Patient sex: M
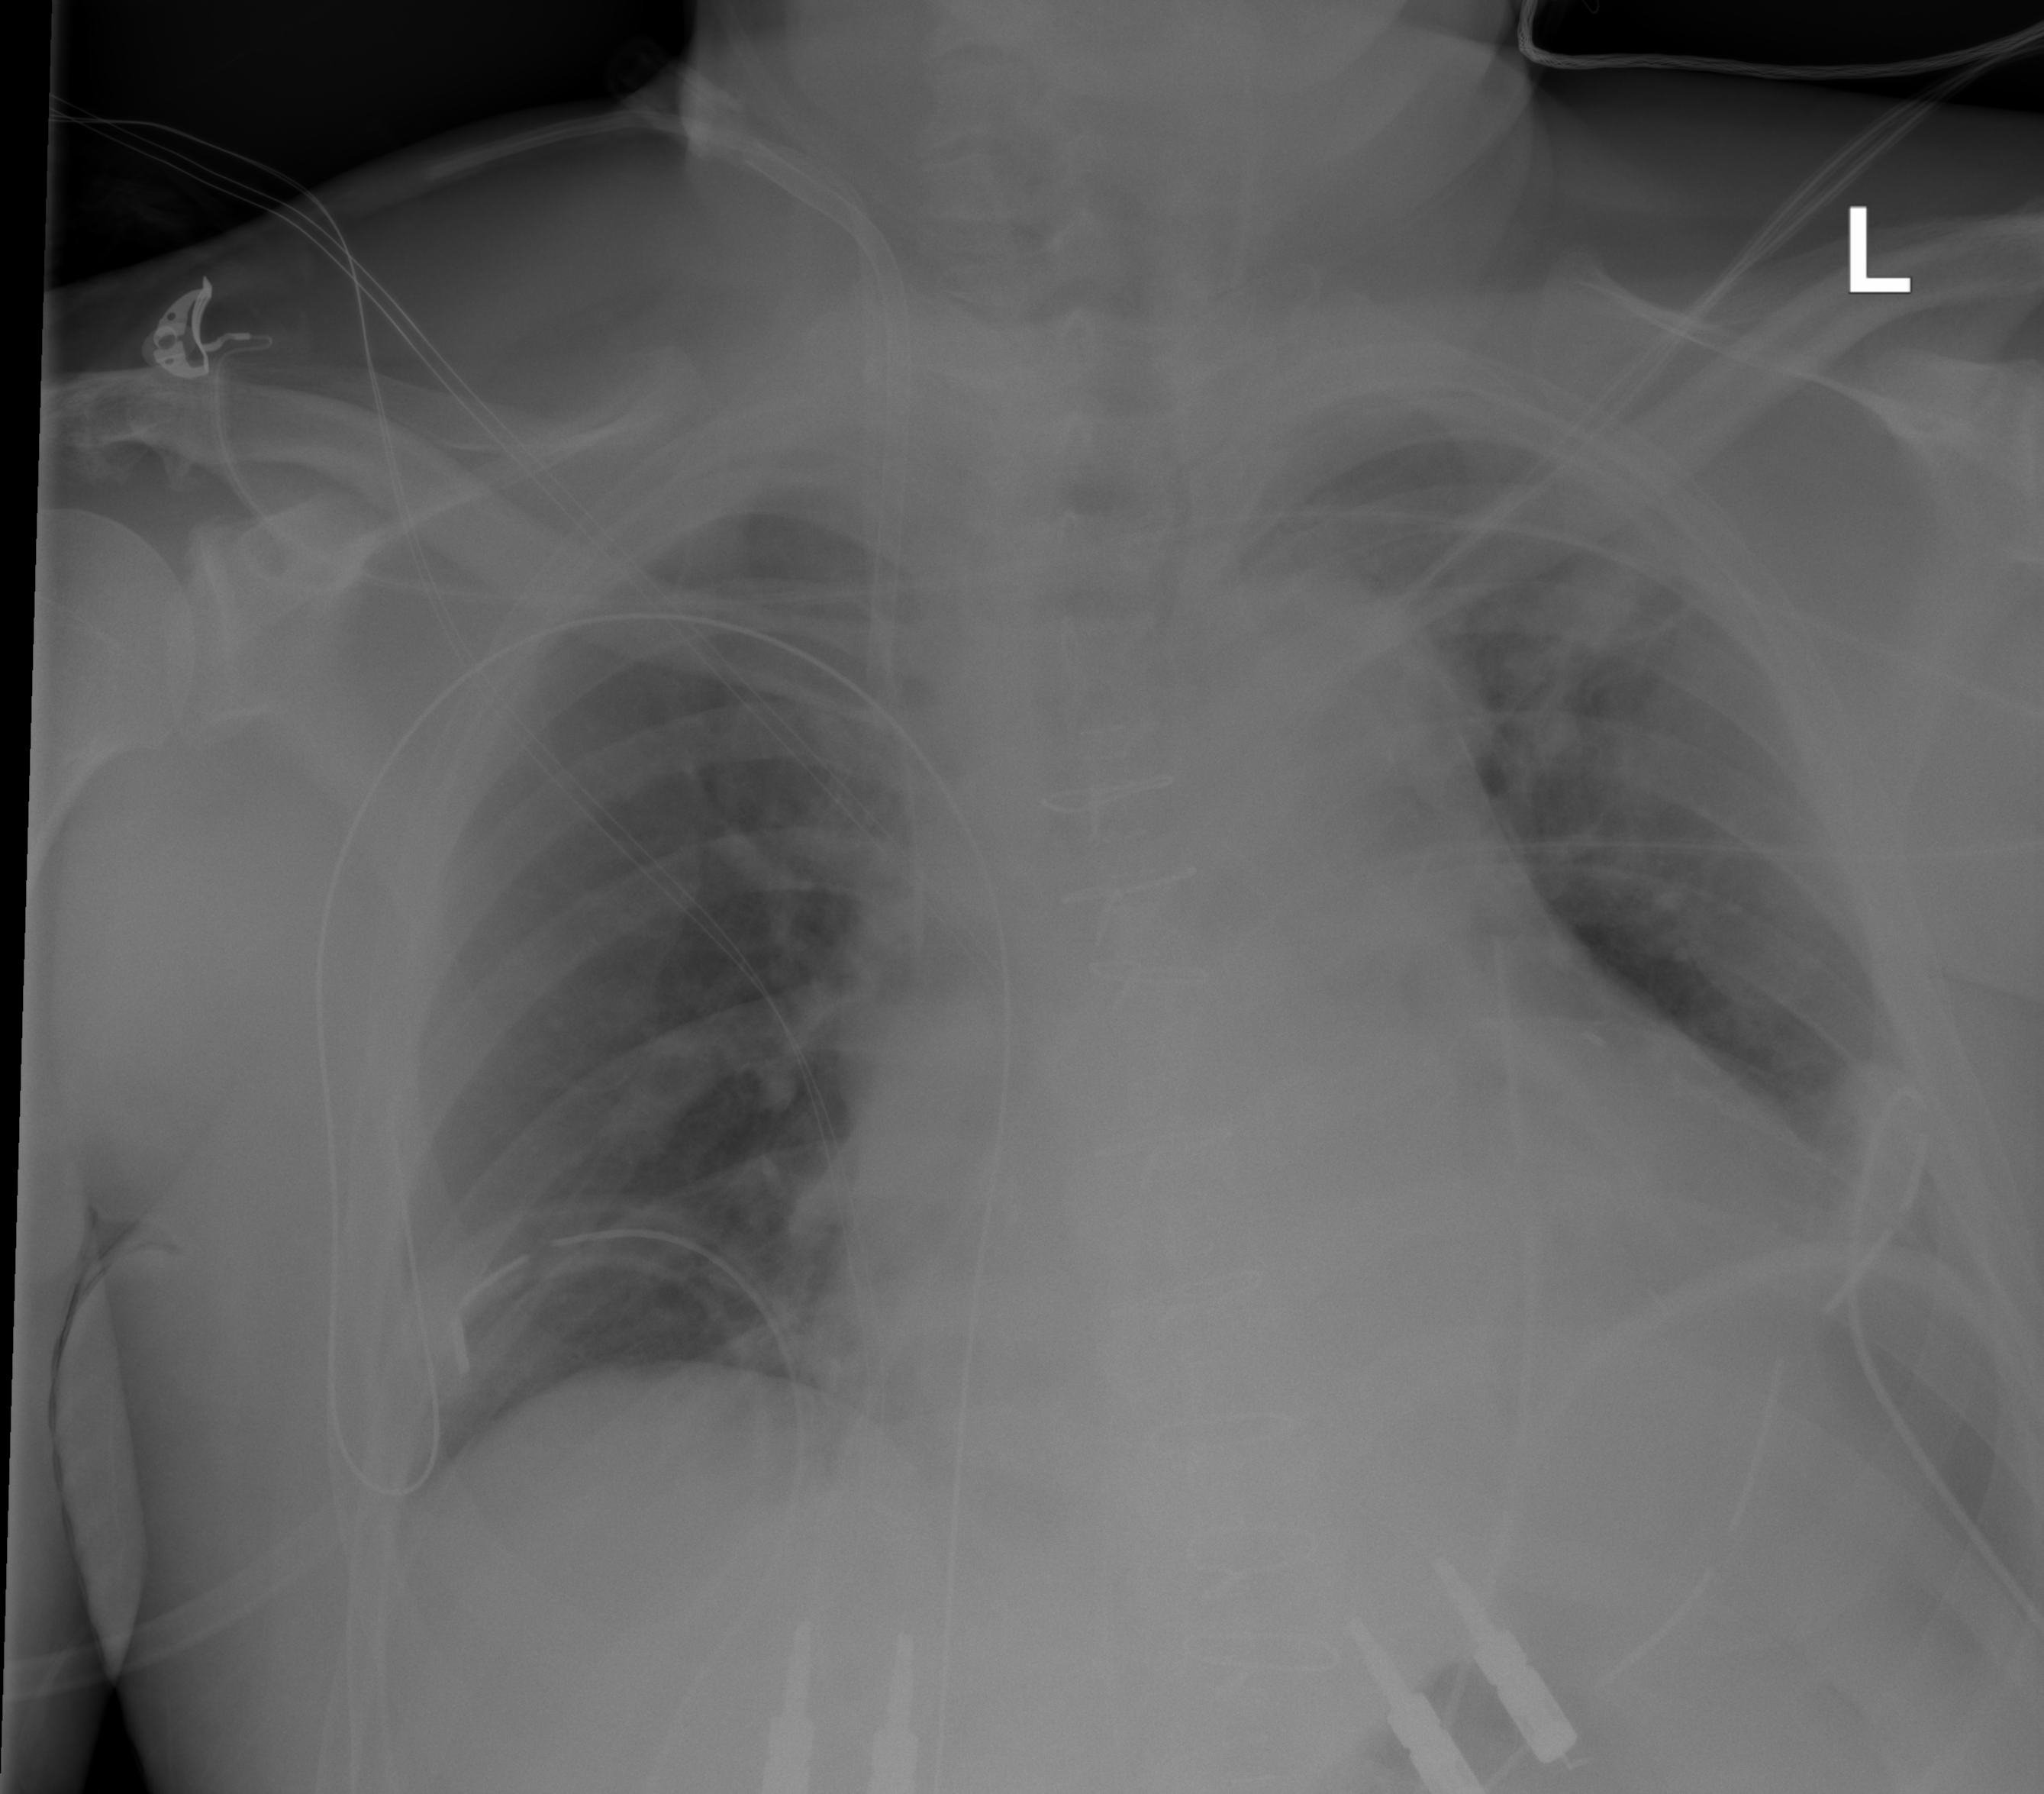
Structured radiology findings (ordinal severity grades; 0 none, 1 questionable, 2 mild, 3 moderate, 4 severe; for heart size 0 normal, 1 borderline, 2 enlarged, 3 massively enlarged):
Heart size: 2
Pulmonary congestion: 2
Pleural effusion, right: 0
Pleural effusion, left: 0
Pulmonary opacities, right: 0
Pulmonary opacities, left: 0
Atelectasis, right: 2
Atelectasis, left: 2